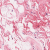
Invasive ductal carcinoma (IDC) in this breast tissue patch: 0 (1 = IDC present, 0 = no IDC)